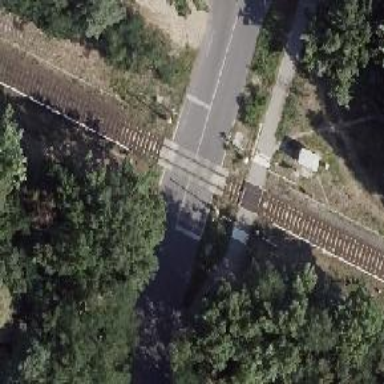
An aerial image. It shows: Level crossing on the railway with lights and double half barrier.